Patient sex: M
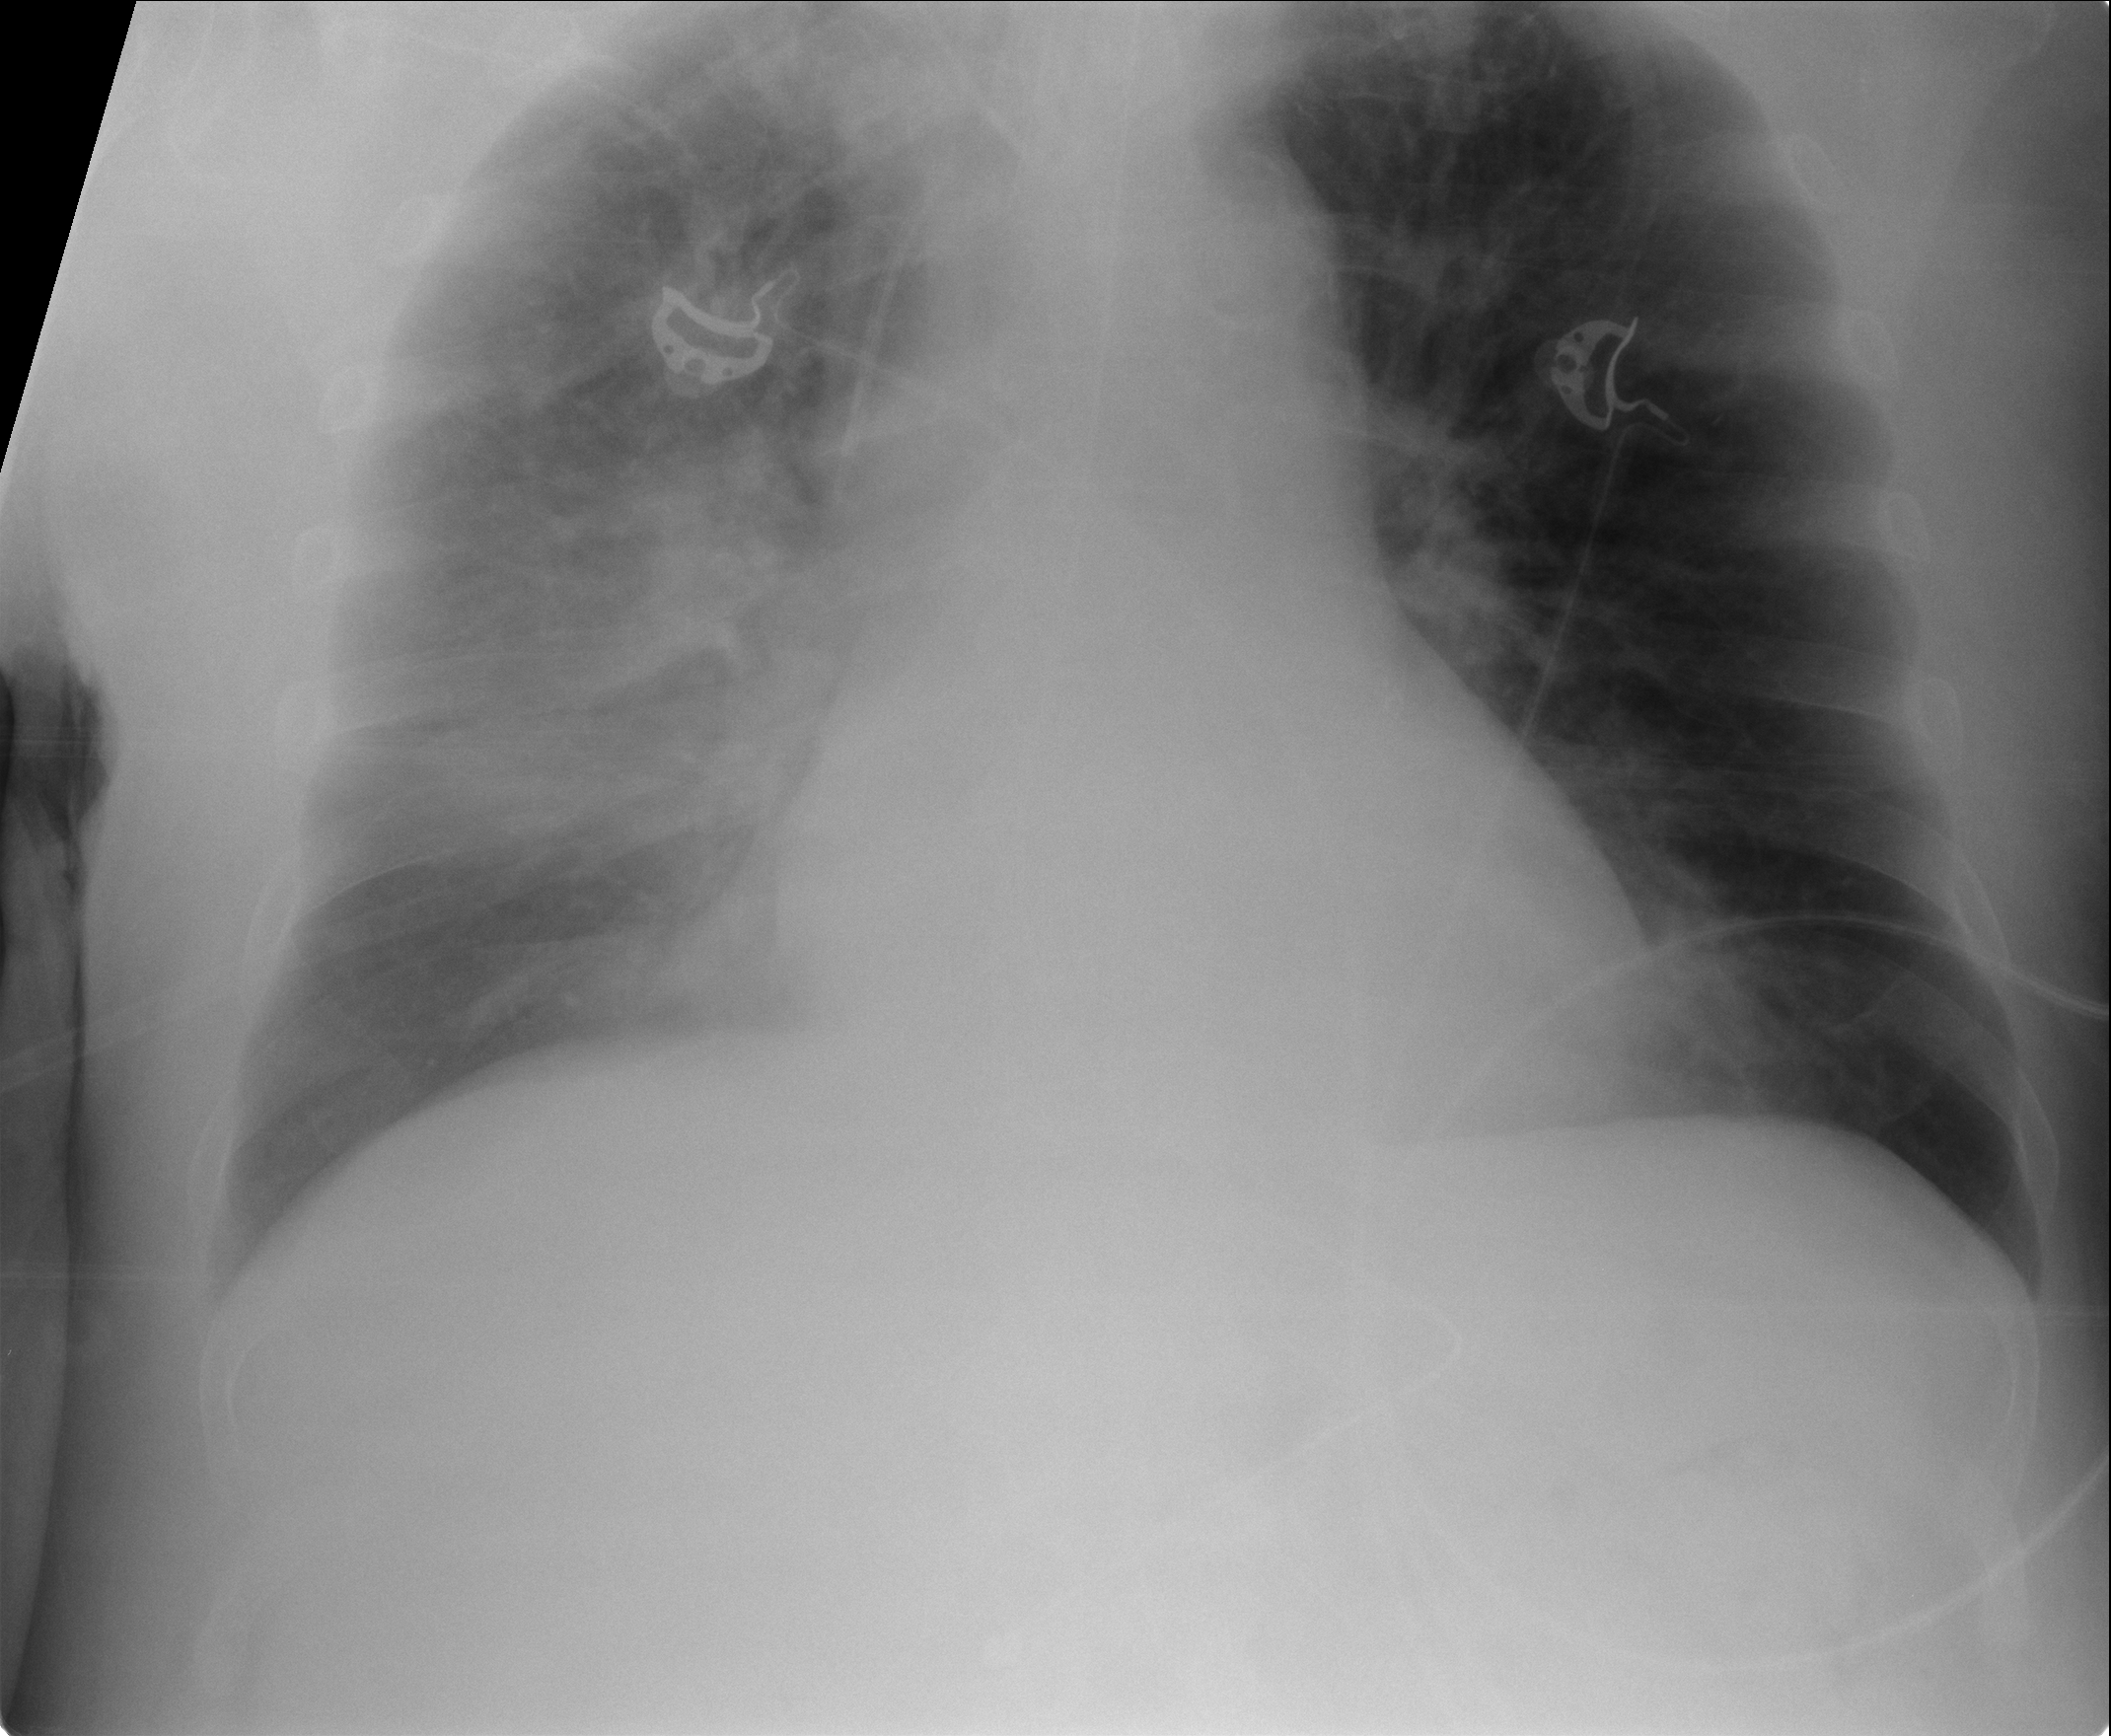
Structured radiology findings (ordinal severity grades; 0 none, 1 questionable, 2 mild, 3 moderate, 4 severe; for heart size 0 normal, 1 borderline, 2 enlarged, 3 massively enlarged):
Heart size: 0
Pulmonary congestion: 3
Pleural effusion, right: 2
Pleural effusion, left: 0
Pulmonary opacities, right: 3
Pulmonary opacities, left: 0
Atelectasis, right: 3
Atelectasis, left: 0